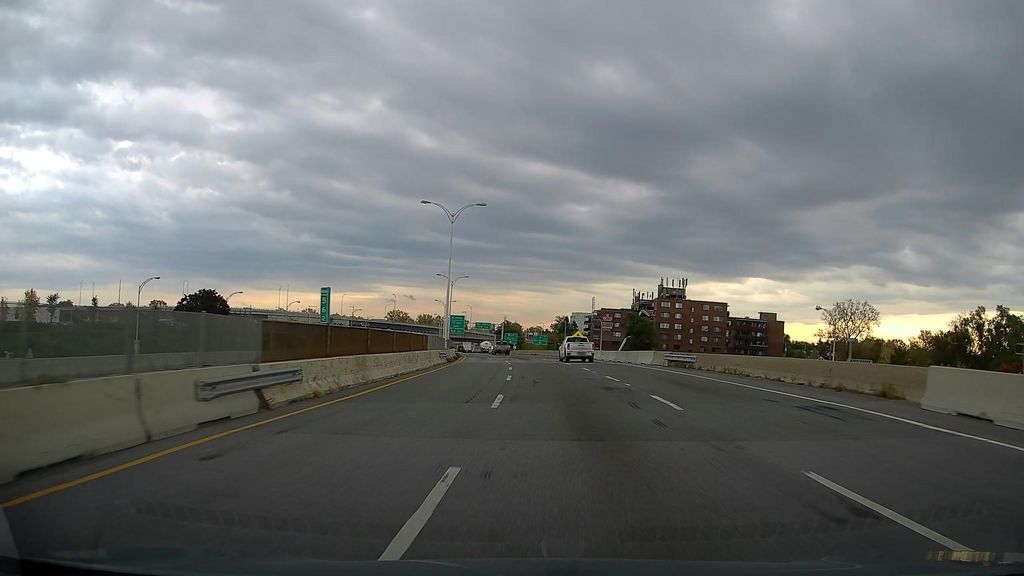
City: montreal